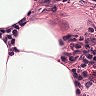
Metastatic tissue present: no